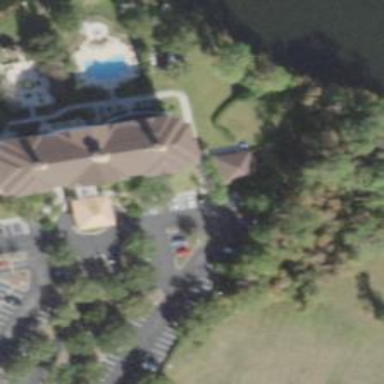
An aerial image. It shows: Hotel building.